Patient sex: M
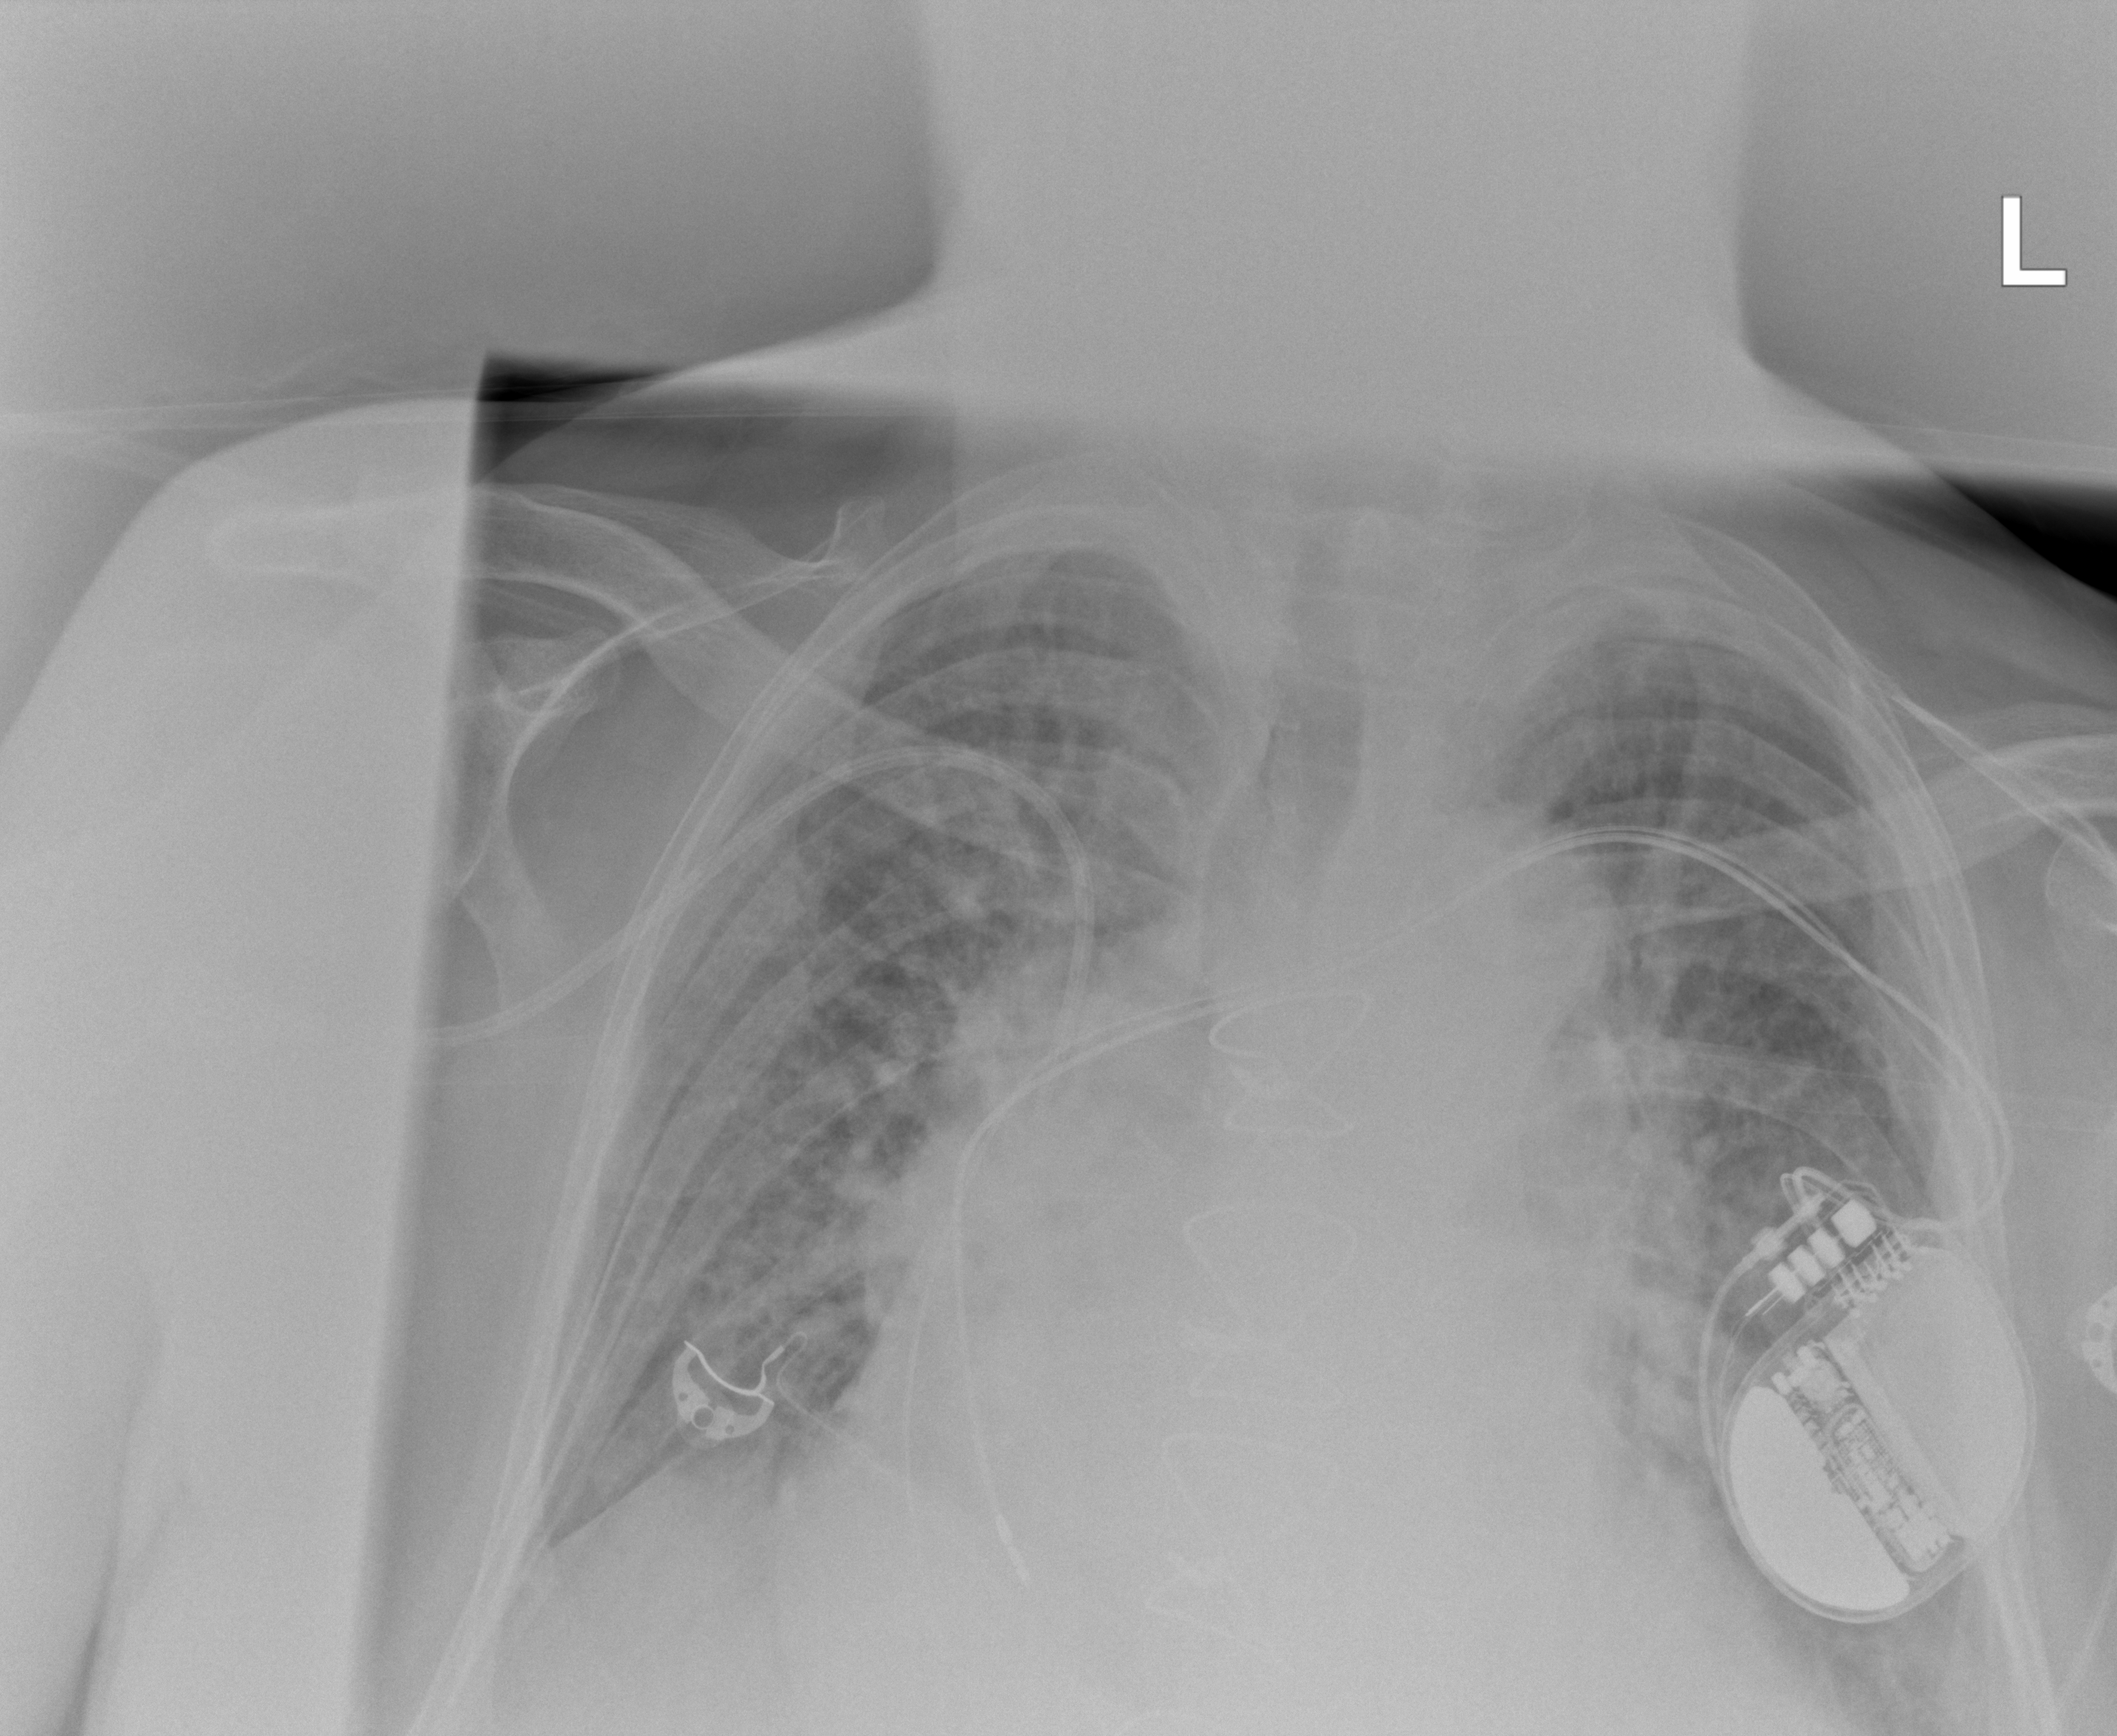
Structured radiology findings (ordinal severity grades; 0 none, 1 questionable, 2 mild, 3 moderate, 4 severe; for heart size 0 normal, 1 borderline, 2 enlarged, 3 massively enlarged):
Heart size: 2
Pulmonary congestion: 3
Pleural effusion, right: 2
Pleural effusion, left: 2
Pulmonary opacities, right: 2
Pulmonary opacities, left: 2
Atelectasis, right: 2
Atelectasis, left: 2